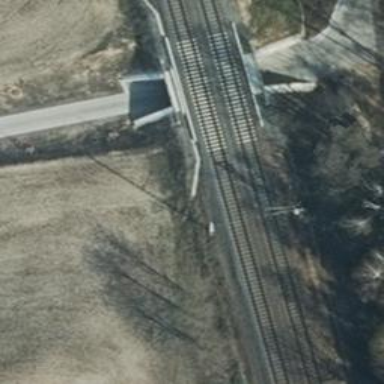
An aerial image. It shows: Bridge over railway with electrified contact lines.